Question: I've lost all the color formatting in the source view in Visual Studio and can't get it back. I tried to import a new scheme but nothing helps.
Anyone?

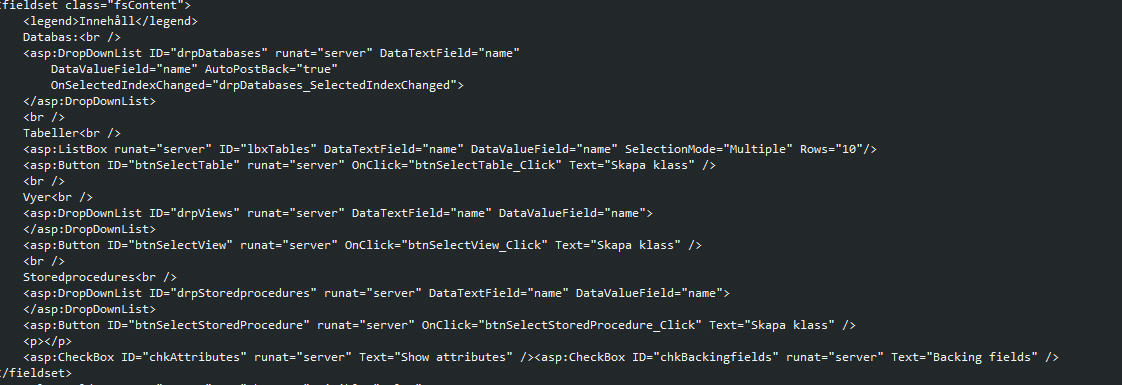
Answer: Had this a while ago, these steps fixed it for me.
- -
perhaps this might work for you, its for 2012 but it might work for 2013
Here is a simple solution. Go to the directory where devenv is (for 2012 RC), and type devenv.exe /setup. It will fix your problem.
devenv.exe is usually in something like C:\Program Files (x86)\Microsoft Visual Studio 11.0\Common7\IDE.
Edit: It has been suggested that you do this from the Visual Studio command prompt (Start>Microsoft Visual Studio>Tools>Visual Studio Command Prompt), and/or make sure your command prompt has administrator permissions.
<URL>